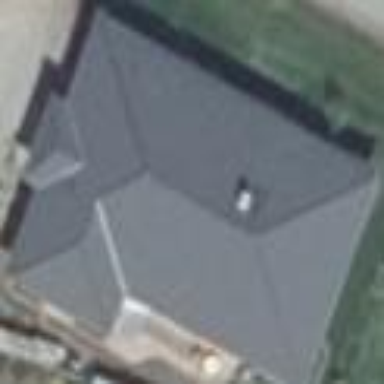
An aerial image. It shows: Detached building with hipped roof shape.